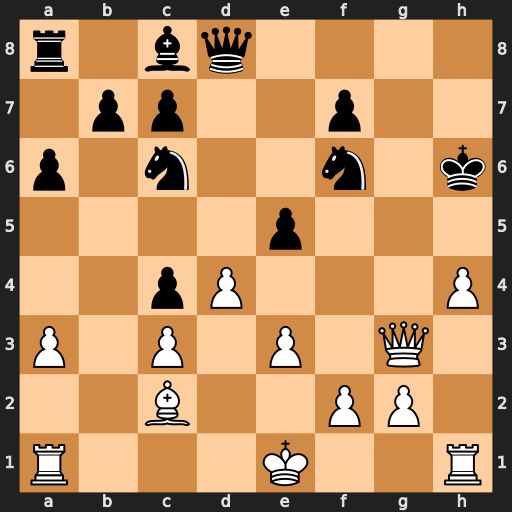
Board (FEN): r1bq4/1pp2p2/p1n2n1k/4p3/2pP3P/P1P1P1Q1/2B2PP1/R3K2R
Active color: w
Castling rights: KQ
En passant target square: -
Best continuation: Qg5#